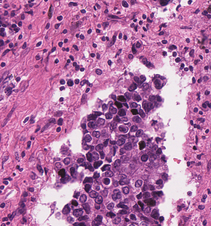
Tumor epithelial tissue: yes
Tumor-associated stroma tissue: yes
Normal tissue: no